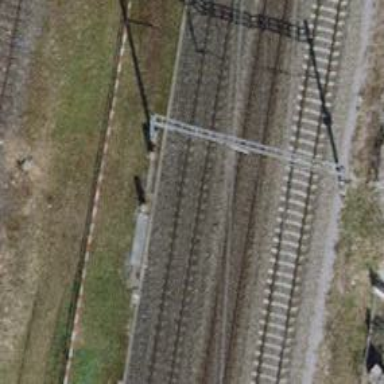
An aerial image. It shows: Single railway track with electrification through contact line.